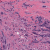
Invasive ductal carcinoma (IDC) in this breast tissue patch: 1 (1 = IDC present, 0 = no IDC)